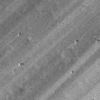
Atmospheric dust classification: not_dusty